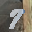
Label: 7